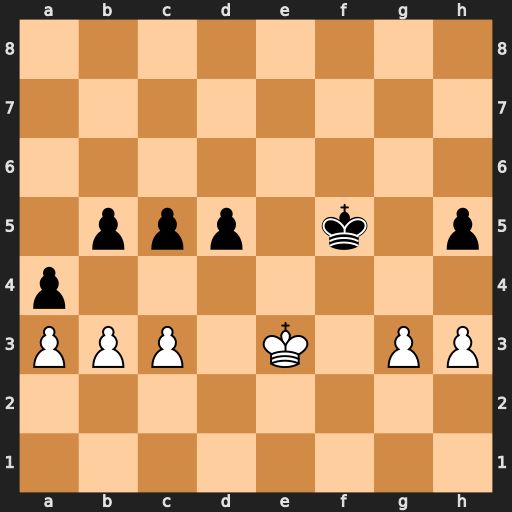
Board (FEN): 8/8/8/1ppp1k1p/p7/PPP1K1PP/8/8
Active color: w
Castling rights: -
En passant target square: -
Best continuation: b4 c4 Kd4 Ke6 g4